Field crop: maize
Growth stage: 2
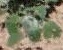
Species: chenopodium